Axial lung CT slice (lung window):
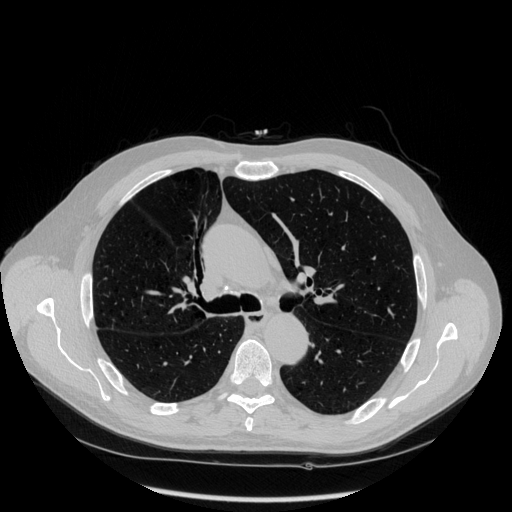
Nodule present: no